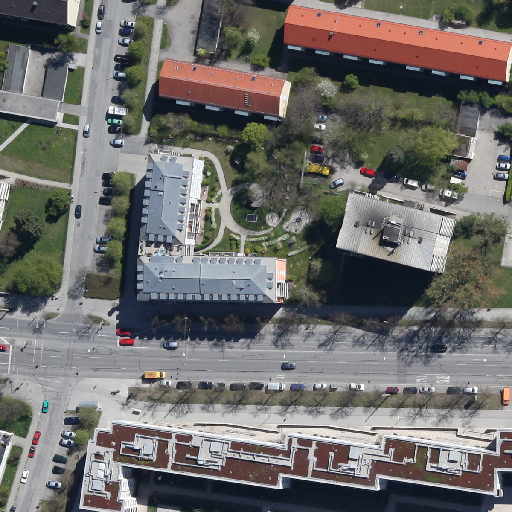
Referring expression: building along the road